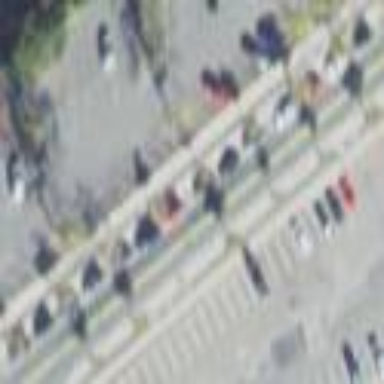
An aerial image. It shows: Street side parking area.